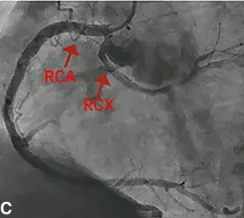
(C) Further confirmation reveals dual openings of the right coronary artery and right circumflex artery at the right coronary sinus.
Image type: radiology (ultrasound)